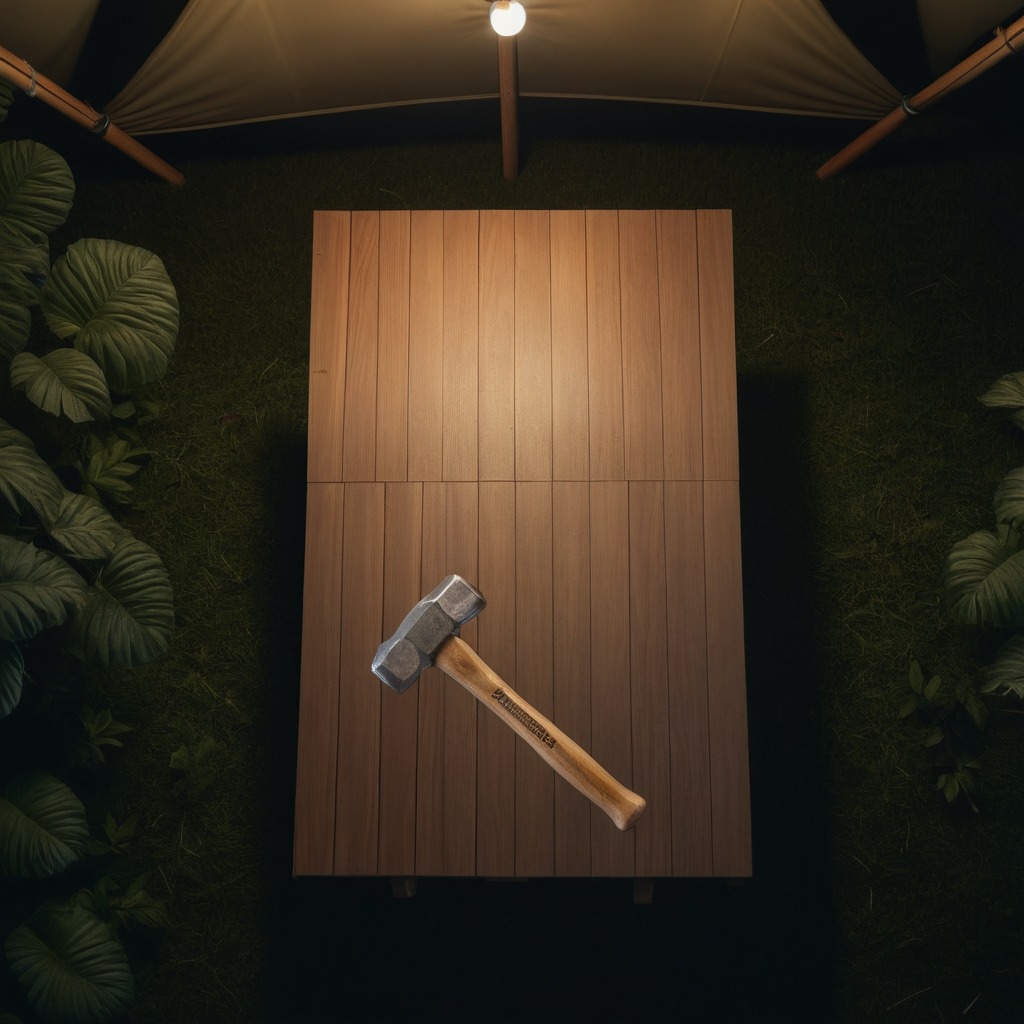
A hammer is lying on the wooden table.